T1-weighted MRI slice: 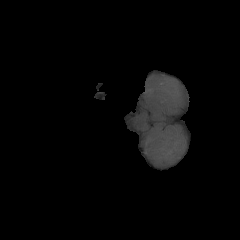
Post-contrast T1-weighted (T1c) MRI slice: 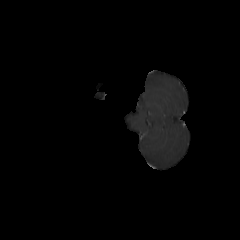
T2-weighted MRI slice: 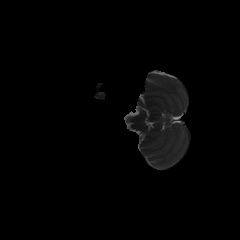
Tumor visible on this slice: no